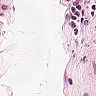
Metastatic tissue present: no